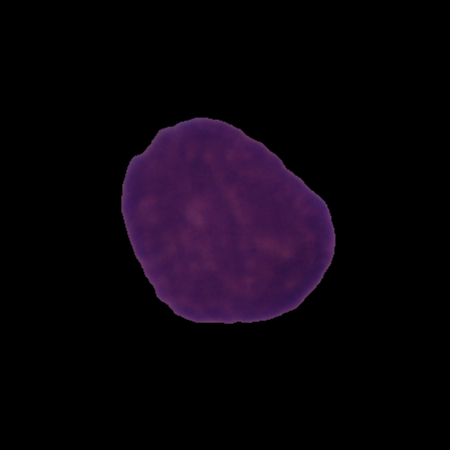
Label: cancer